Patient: sex M, age 29
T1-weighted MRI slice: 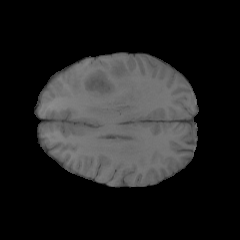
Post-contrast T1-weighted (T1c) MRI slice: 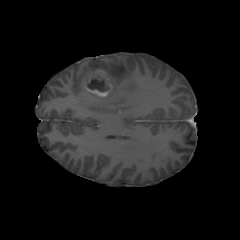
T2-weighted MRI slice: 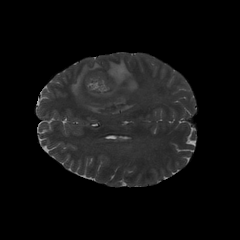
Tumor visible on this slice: yes
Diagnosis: Glioblastoma, IDH-wildtype
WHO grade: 4